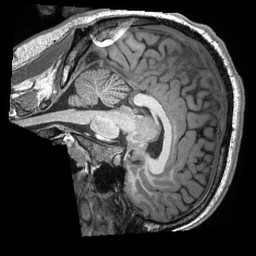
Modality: T1w
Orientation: sagittal
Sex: male